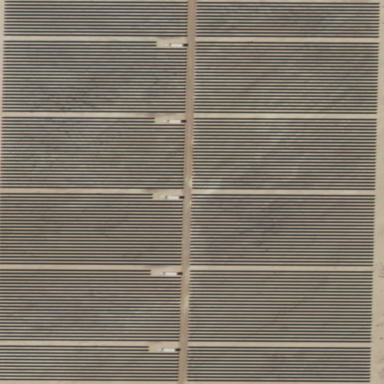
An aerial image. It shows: Solar power plant with photovoltaic panels.